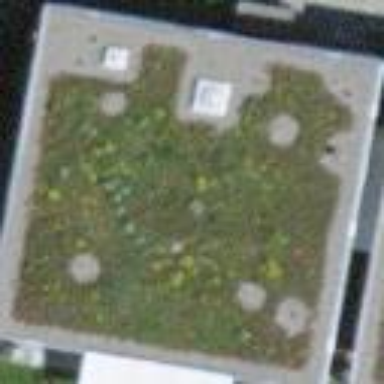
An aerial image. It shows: Apartment building with flat roof.